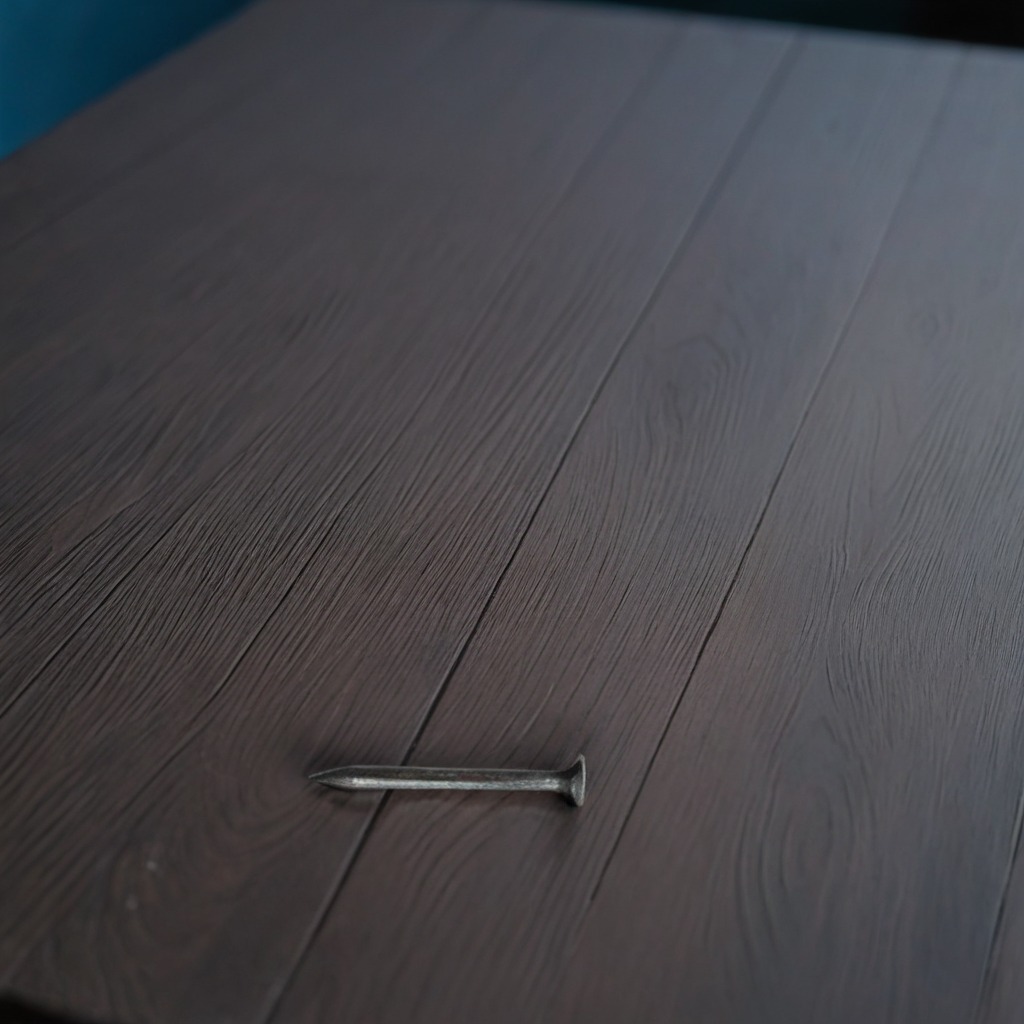
An iron nail lies on the table.